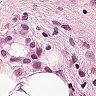
Metastatic tissue present: yes